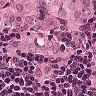
Metastatic tissue present: yes